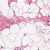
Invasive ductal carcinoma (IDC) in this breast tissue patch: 0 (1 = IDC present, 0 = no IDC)